Question: I have a problem with autolayout(maybe) and my scrollview!
My Problem
1. I scroll down
2.Then I push to another View
3.Then I go back and the scrollview looks like that and I'm not able to scroll to the highest point.(I see it in the bouncing of the scrollview)

Can anybody help me?
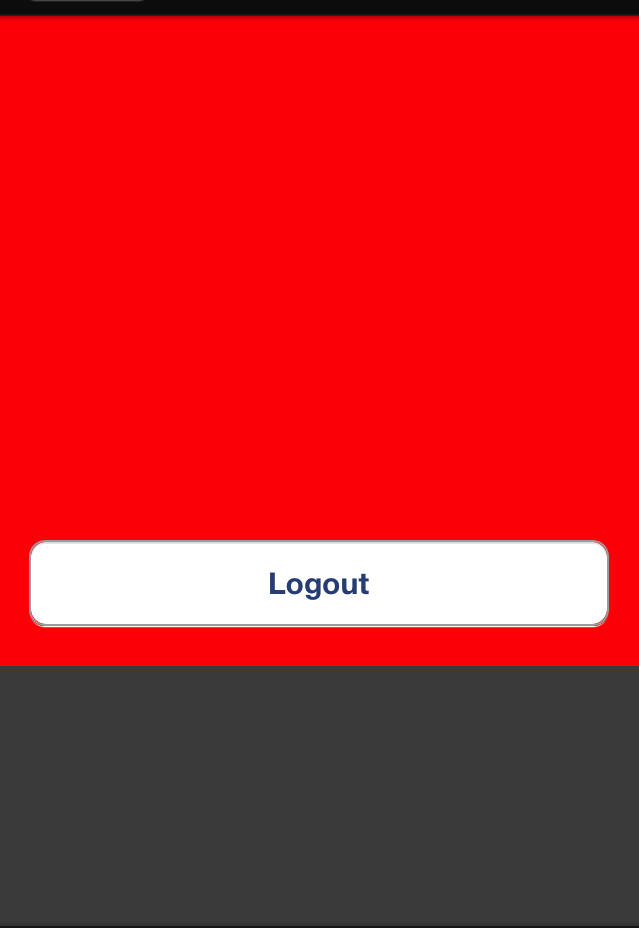
Answer: The following code snippet in the containing view controller also seems to solve the problem, without relying on explicit sizes:
'''
- (void)viewDidDisappear:(BOOL)animated {
[super viewDidDisappear:animated];
self.mainScrollView.contentOffset = CGPointZero;
}
'''
It does reset the content offset to the origin, but it seems that so do the other answers.